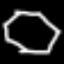
Label: octagon